Field crop: tomato
Growth stage: 1
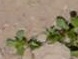
Species: portulaca